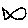
Label: fish